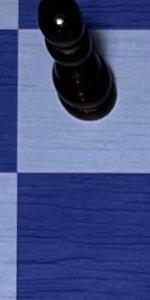
Label: Empty